Field crop: maize
Growth stage: 2
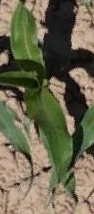
Species: maize